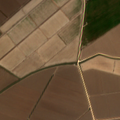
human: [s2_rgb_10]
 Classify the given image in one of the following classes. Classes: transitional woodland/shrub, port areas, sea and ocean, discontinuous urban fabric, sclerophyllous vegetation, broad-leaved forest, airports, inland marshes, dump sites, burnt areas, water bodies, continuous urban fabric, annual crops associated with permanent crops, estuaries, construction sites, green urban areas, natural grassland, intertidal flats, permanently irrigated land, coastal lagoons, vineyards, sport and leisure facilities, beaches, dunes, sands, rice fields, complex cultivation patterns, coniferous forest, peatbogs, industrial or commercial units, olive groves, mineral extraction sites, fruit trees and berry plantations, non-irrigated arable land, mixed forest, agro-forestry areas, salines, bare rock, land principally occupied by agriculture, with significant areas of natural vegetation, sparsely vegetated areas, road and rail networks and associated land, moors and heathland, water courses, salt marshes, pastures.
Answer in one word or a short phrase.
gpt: permanently irrigated land, rice fields